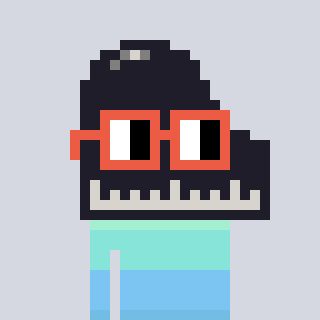
a pixel art character with square orange glasses, a piano-shaped head and a grayscale-colored body on a cool background